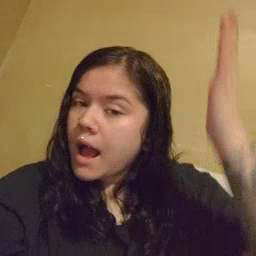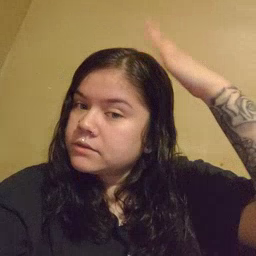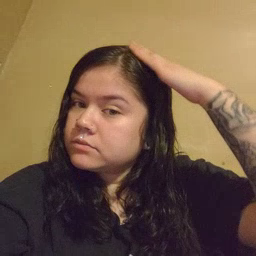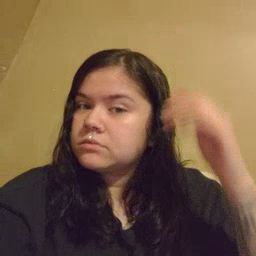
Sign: hat